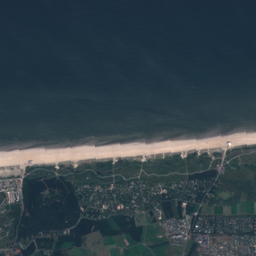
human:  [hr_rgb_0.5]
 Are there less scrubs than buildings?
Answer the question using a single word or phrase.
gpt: yes

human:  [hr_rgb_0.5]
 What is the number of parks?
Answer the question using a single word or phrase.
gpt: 6

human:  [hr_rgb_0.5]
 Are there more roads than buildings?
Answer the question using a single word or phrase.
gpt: no

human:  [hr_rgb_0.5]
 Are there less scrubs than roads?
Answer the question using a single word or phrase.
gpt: yes

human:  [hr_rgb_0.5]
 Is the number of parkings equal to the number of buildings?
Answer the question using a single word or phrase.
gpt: no

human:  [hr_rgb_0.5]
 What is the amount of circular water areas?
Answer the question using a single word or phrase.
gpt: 1

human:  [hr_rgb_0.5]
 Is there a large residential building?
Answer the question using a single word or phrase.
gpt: yes

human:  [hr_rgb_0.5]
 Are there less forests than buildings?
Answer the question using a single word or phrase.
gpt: yes

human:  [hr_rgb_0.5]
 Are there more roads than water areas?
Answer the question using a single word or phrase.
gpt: yes

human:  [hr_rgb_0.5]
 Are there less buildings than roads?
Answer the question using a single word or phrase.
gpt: no

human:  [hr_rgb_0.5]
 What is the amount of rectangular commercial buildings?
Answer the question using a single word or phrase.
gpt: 2

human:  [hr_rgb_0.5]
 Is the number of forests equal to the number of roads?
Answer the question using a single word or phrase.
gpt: no

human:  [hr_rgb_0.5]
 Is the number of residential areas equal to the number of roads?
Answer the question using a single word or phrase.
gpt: no

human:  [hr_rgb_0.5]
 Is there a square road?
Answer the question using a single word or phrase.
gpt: no

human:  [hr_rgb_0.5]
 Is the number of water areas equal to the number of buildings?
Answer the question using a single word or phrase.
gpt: no

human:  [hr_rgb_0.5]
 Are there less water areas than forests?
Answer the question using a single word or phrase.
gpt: yes

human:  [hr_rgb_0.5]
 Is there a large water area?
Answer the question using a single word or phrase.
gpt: yes

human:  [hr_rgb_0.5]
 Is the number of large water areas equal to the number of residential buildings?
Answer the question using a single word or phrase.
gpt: no

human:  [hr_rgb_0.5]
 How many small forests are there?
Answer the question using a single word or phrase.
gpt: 28

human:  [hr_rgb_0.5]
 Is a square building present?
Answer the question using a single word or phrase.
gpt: no

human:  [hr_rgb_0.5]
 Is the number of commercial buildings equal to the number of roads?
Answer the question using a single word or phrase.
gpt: no

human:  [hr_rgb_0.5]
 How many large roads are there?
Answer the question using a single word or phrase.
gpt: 0

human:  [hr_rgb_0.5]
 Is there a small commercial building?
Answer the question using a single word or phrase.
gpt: yes

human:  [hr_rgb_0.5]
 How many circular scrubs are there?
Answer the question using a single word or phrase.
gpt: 1

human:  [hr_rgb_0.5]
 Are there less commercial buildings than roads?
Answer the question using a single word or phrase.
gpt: yes

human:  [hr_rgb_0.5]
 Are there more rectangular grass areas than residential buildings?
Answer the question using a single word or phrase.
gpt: no

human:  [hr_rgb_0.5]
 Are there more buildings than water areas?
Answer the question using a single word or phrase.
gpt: yes

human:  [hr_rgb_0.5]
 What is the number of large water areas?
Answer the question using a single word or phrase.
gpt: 2

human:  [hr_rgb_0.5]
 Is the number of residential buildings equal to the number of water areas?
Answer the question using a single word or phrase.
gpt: no

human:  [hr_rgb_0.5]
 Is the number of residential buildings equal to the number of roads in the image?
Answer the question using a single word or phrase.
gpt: no

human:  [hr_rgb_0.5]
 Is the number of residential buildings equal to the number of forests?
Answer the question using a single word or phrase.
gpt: no

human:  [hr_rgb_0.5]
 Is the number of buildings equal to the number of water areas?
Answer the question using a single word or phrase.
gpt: no

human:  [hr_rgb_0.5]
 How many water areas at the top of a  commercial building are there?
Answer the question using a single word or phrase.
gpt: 1

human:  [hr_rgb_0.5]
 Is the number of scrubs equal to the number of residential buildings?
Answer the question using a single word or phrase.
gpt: no

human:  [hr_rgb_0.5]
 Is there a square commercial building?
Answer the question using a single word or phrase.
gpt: no

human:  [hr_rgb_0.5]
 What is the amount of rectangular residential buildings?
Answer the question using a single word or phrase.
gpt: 270